RGB frame:
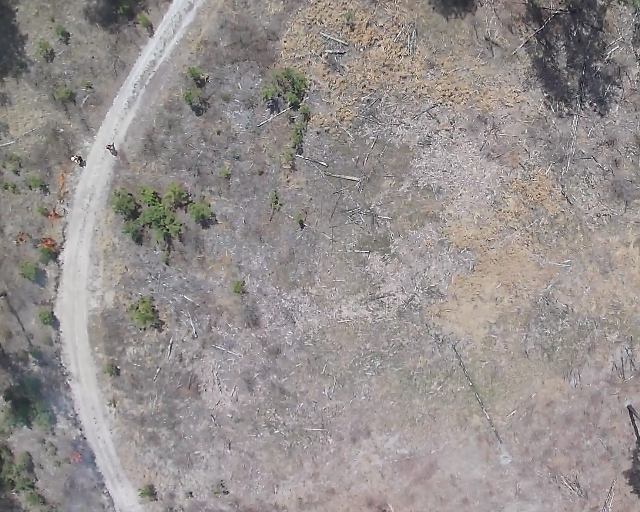
Thermal frame:
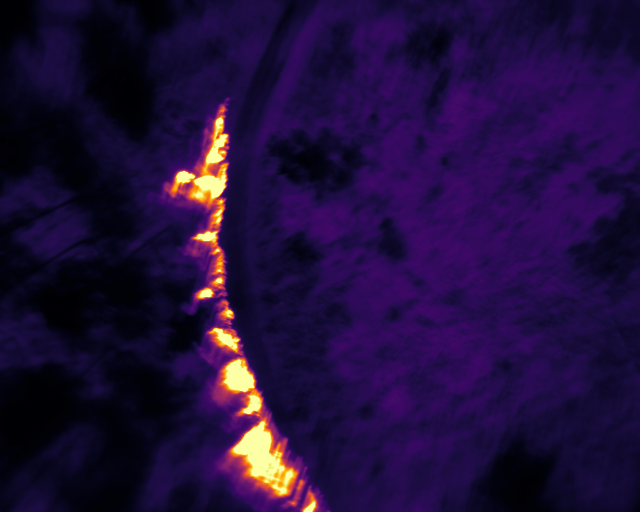
Captured: 2026-02-26 02:32:23
Pixels at or above 80 °C: 10350 (fraction of frame: 0.03159)